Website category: auto
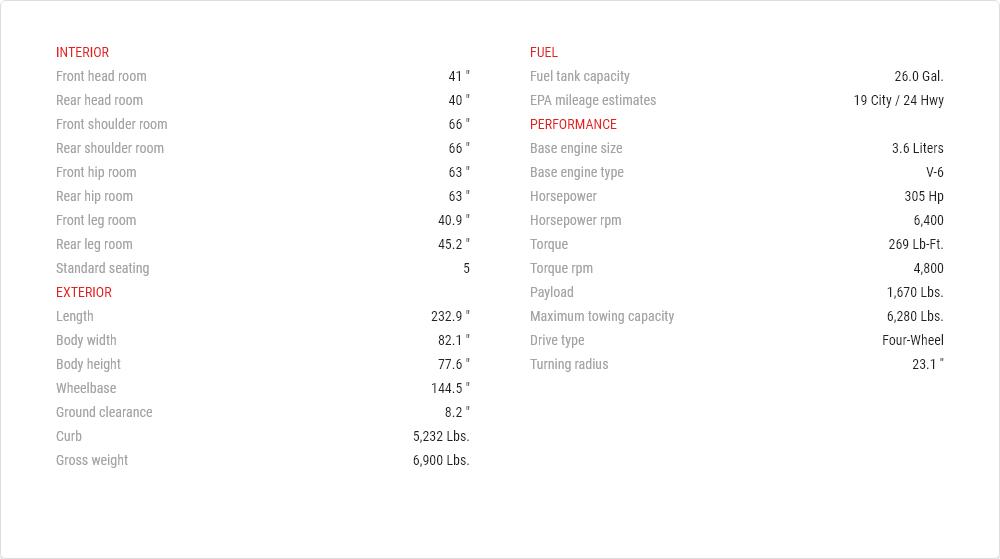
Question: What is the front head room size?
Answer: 41 "

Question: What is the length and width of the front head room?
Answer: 41 "

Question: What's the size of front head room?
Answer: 41 "

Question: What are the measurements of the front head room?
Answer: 41 "

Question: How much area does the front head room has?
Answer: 41 "

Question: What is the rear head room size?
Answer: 40 "

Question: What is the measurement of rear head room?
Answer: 40 "

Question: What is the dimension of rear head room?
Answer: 40 "

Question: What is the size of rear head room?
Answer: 40 "

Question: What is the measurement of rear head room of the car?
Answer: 40 "

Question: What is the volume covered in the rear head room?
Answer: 40 "

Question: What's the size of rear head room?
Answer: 40 "

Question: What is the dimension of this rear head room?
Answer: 40 "

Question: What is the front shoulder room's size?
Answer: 66 "

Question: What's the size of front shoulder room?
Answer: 66 "

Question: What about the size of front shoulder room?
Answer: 66 "

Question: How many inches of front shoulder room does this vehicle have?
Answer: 66 "

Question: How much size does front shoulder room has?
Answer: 66 "

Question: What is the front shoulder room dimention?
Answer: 66 "

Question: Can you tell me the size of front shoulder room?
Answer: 66 "

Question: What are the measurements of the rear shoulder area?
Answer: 66 "

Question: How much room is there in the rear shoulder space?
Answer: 66 "

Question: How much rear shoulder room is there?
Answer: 66 "

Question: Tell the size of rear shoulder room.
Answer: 66 "

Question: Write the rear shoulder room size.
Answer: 66 "

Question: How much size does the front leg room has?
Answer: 40.9 "

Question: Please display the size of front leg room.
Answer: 40.9 "

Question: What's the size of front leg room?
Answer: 40.9 "

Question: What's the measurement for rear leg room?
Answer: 45.2 "

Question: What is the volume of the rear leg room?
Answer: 45.2 "

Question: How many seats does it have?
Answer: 5

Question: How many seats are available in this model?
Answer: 5

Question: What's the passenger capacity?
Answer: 5

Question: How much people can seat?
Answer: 5

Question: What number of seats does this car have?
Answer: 5

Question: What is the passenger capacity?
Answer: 5

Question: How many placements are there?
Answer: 5

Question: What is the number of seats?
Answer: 5

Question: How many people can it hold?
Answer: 5

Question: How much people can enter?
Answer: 5